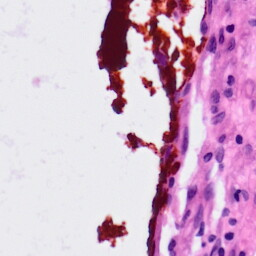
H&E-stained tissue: Lung